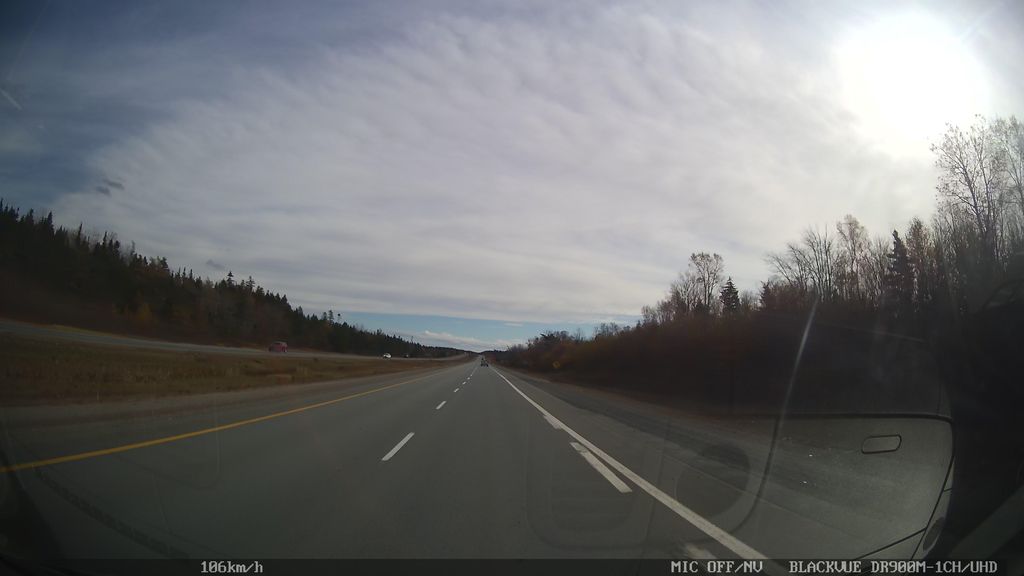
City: halifax